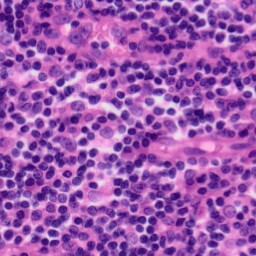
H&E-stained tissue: Tonsil